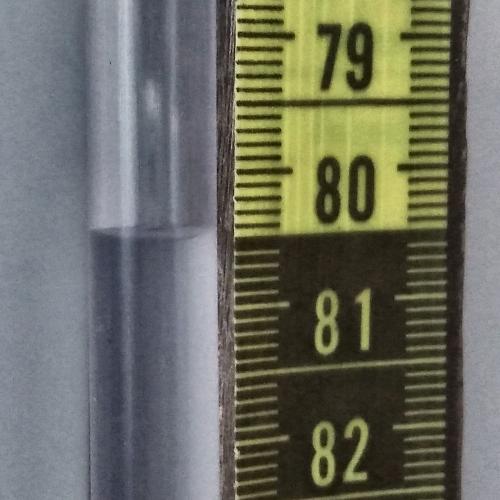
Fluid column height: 80.5 cm